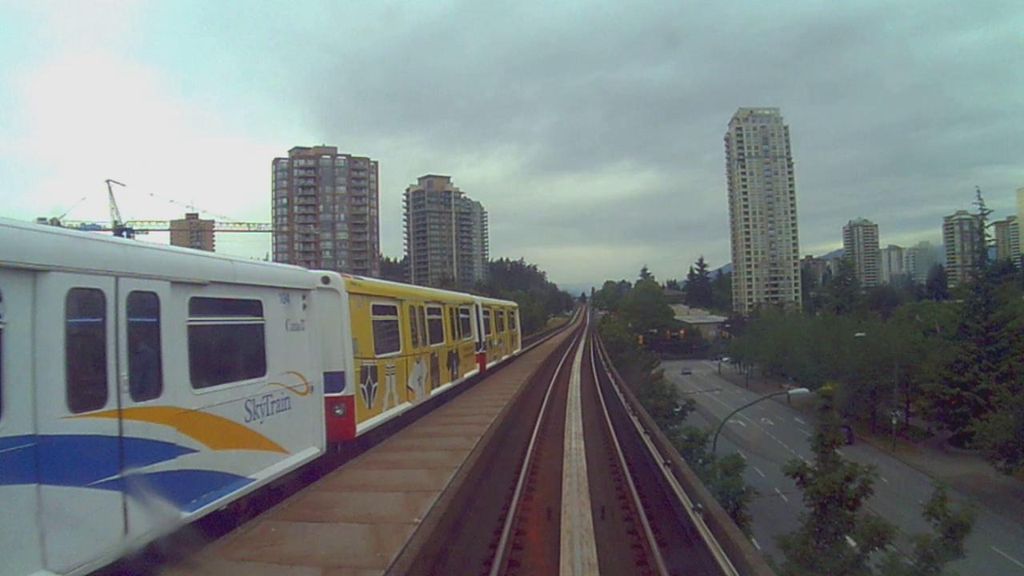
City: vancouver